Question: A UIButton, created in the Interface Builder, has a frame with the size: 240x40.
When trying to add a single line border around it, the border appears around the text instead of the UIButtons frame.
'''
#import <QuartzCore/QuartzCore.h>
- (void)viewDidLoad
{
[[LoginButton layer] setCornerRadius:20.0f];
[[LoginButton layer] setMasksToBounds:YES];
[[LoginButton layer] setBorderWidth:1.0f];
}
'''
No additional changes to the UIButton were made. Logging its size will result in: 240x40

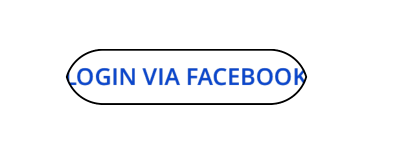
Answer: Do you use auto layout? Make sure that the width constraint matches the frame width you've set.